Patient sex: M
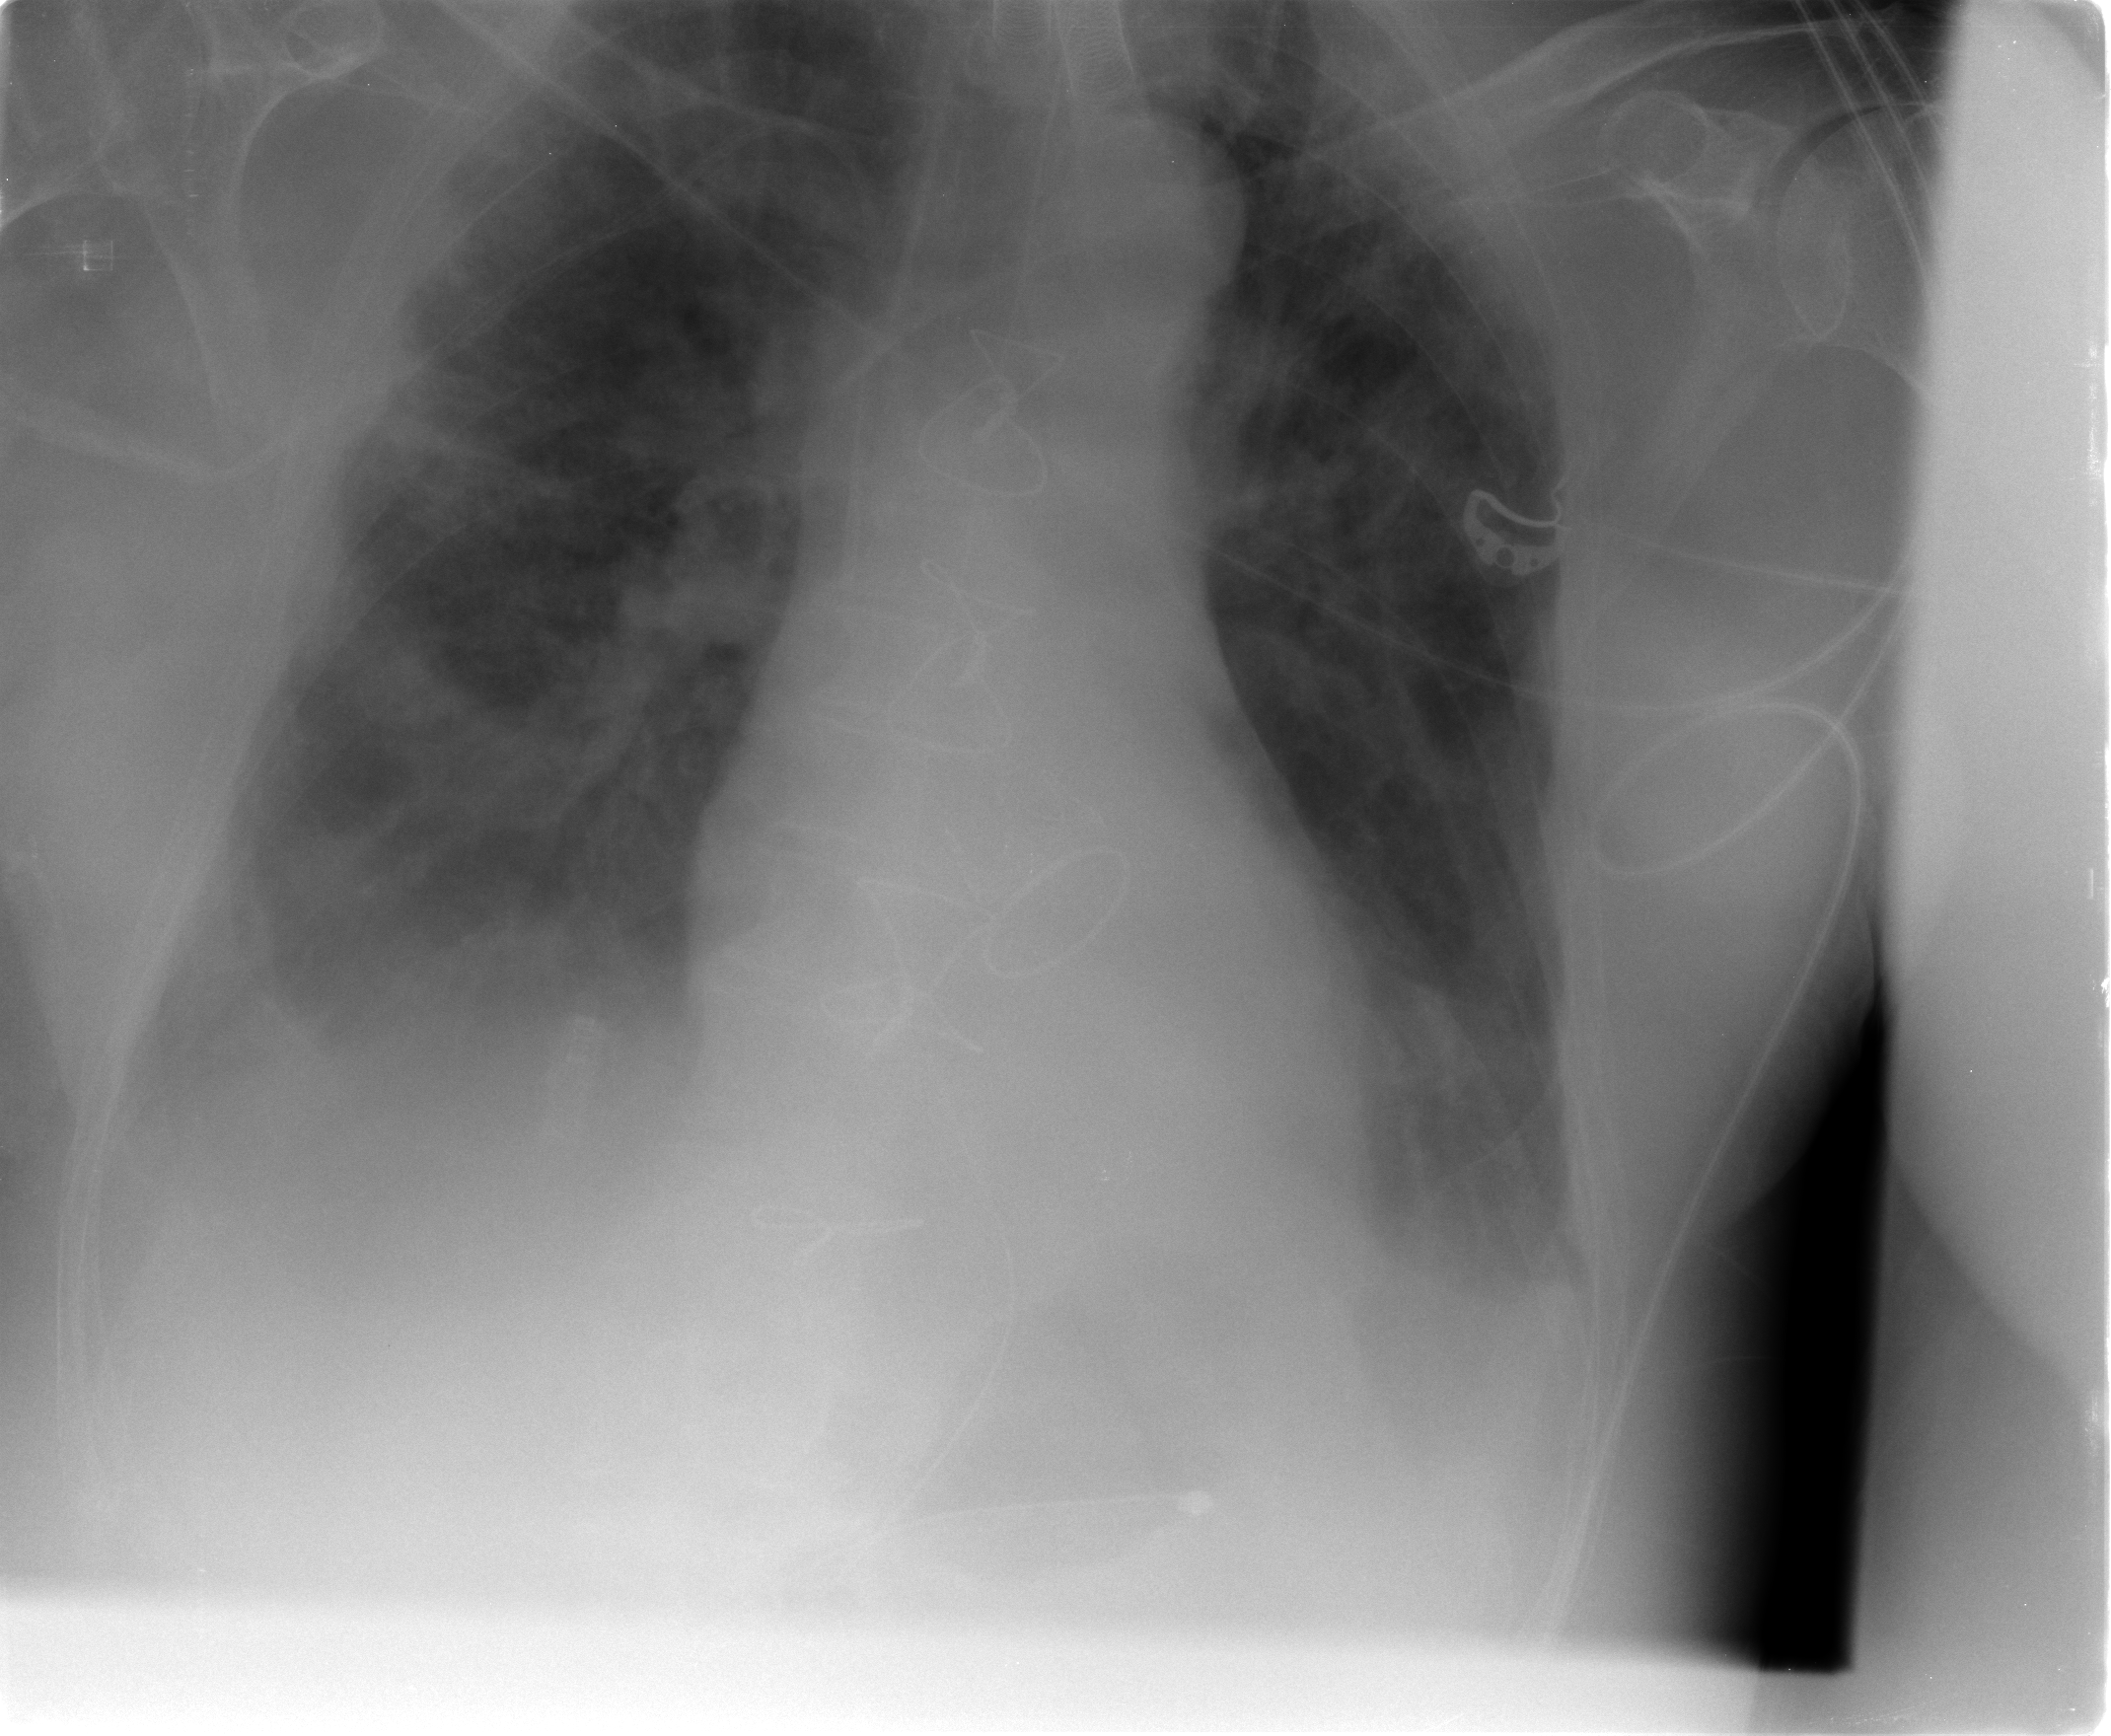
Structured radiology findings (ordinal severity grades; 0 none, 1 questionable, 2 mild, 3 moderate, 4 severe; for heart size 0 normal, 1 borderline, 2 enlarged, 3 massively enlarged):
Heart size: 0
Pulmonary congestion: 2
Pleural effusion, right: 2
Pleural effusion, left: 2
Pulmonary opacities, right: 2
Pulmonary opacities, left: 2
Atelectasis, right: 1
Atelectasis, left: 1